Question: I am trying to add comment in files and directory programmatically.

Is it possible to do? If yes, please help me to achieve this.
I looked for a direct API from Cocoa framework but no success, I will be happy to do this by any way (cocoa, shell or any scripts).
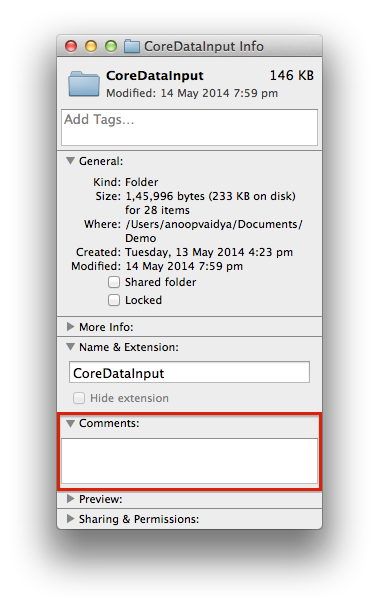
Answer: I achieved this by Apple Script wrapped in Objective-C as :
'''
NSString *comment = @"hi boys";
NSOpenPanel *op = [NSOpenPanel new];
NSInteger answer = [op runModal];
if (answer == NSOKButton) {
NSURL *url = [op URL];
NSMutableString *appleScriptString = [NSMutableString new];
[appleScriptString appendString:@"TELL APPLICATION "FINDER"
"];
NSString *setPath = [NSString stringWithFormat:@"SET filePath TO "%@" AS POSIX FILE
", [url absoluteString]];
[appleScriptString appendString:setPath];
NSString *setComment = [NSString stringWithFormat:@"SET COMMENT OF (filePath AS ALIAS) TO "%@"
", comment];
[appleScriptString appendString:setComment];
[appleScriptString appendString:@"END TELL"];
NSAppleScript *commentorScript = [[NSAppleScript alloc] initWithSource:appleScriptString];
NSDictionary *dictErr;
[commentorScript executeAndReturnError:&dictErr];
NSLog(@"Dict error = %@", dictErr);
}
'''